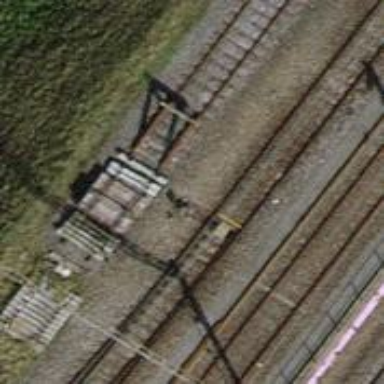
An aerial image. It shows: Railway switch.